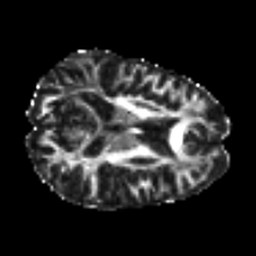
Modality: FA
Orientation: axial
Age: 29
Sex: female
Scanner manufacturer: siemens
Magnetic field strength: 3 T
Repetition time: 4.987 s
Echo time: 0.0792 s